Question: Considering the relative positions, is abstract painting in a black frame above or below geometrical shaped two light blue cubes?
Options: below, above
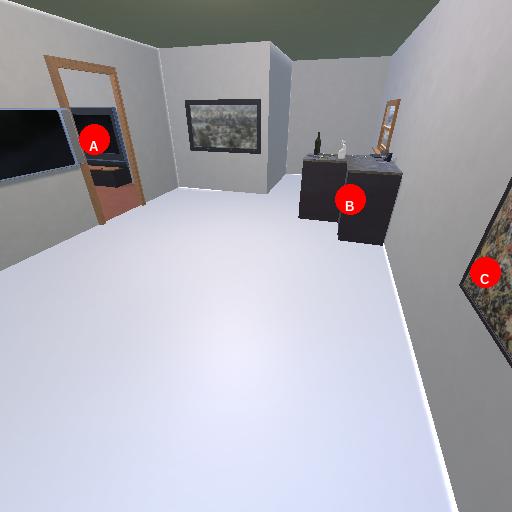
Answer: below